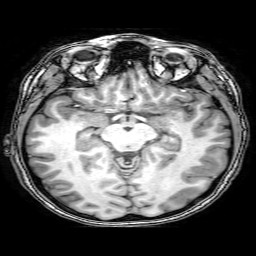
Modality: T1w
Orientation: coronal
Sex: female
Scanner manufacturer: philips
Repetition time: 0.008123 s
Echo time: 0.00372 s